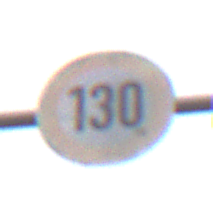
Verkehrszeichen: Geschwindigkeit130
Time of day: Midday
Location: Outdoor (Nature)
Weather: Overcast
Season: NotSpecified
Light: Natural